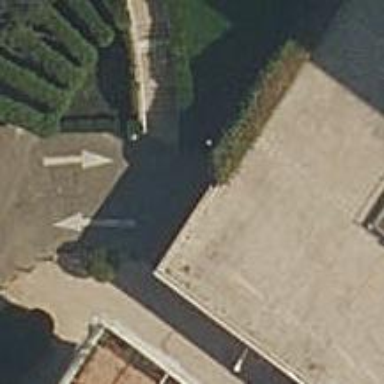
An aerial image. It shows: Gate at parking entrance.